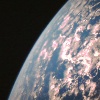
Label: cloud